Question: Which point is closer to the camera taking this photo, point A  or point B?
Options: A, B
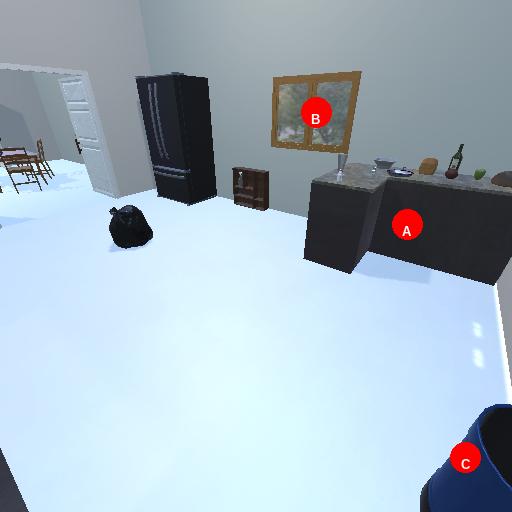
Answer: A